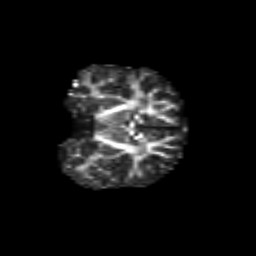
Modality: FA
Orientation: coronal
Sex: female
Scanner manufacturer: siemens
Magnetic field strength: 3 T
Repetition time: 5 s
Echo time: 0.071 s